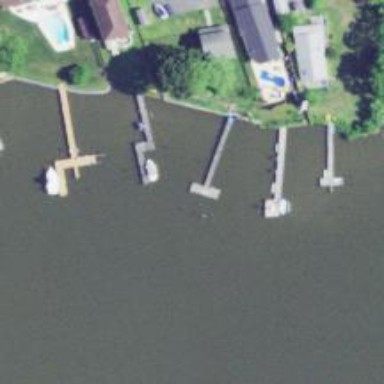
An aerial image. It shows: Man-made pier.